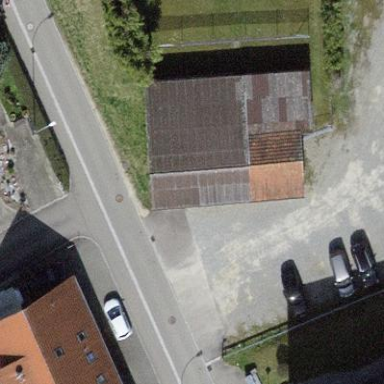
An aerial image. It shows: Shooting sport building.